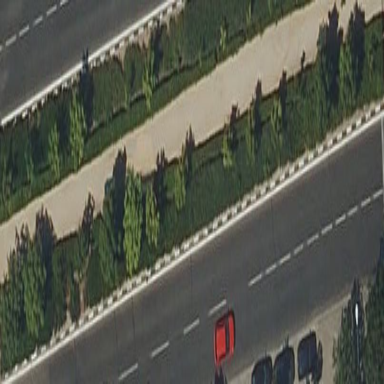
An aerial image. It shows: Kerb barrier surrounding grassy area.